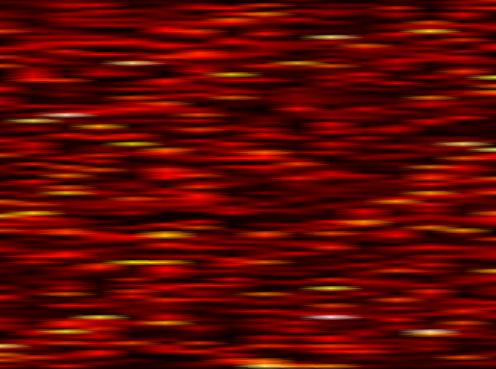
Label: OFDM